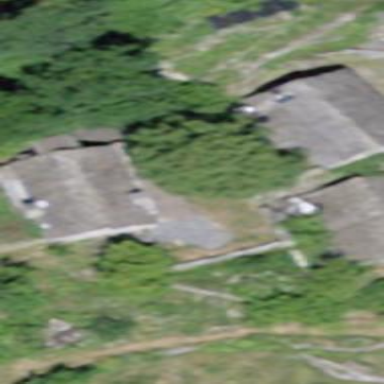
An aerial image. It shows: Simple house.